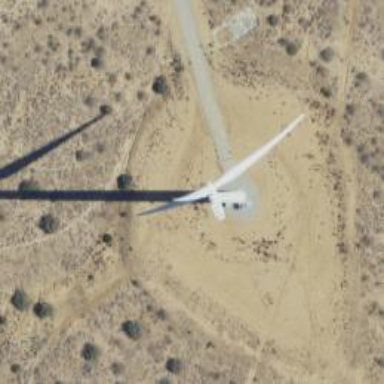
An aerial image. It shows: Wind generator using wind turbines of horizontal axis.